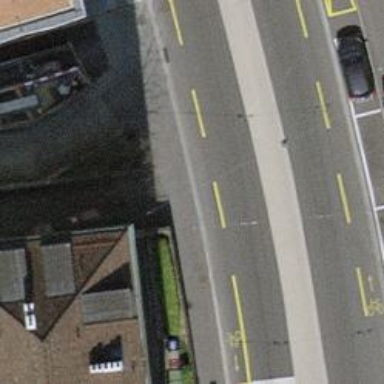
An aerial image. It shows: Kerb barrier.